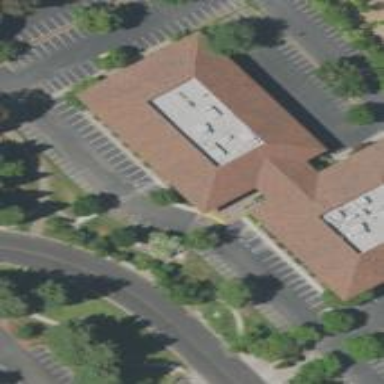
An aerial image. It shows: Commercial building.